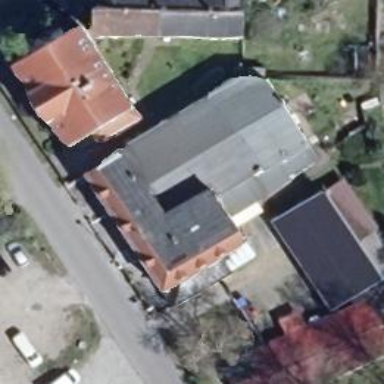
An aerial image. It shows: Restaurant.